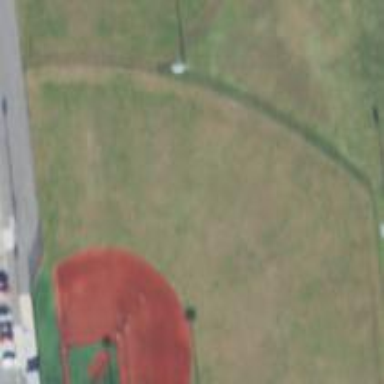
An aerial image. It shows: Baseball pitch for leisure and sports activities.